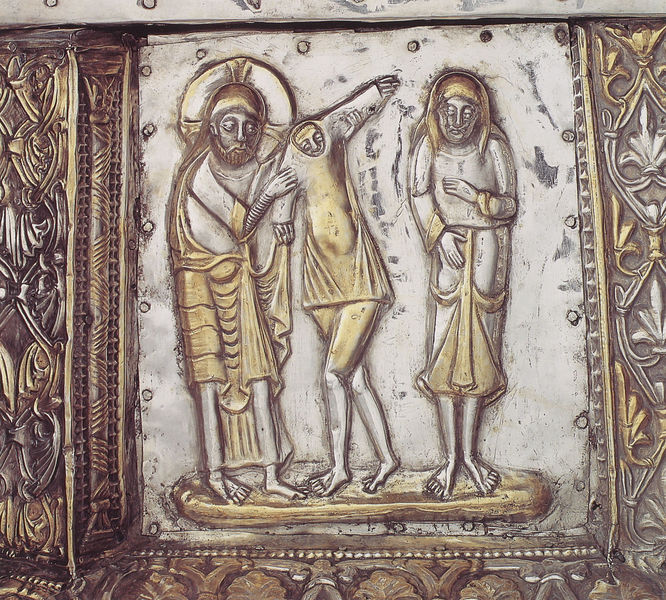
Titel: Reliquiar des Heiligen Isidor von León
Institution: León, Colegiata de San Isidoro
Schlagwörter: mann, nackt, tuch, hemd, falten, kleidung, silber, bild, gewand, gold, relief, füße, schrank, metall, nägel, buch, uniform, altar, heiligenschein, heiliger, heilige, museum, petrus, reliquie, helfen, anziehen, reliquiar, buße